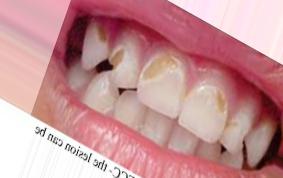
Condition: Caries